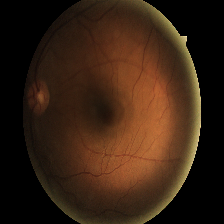
Diabetic retinopathy grade: Moderate